Sex: F
Age: 42
Scanner: Avanto
Primary tumour origin: Ca Mammae
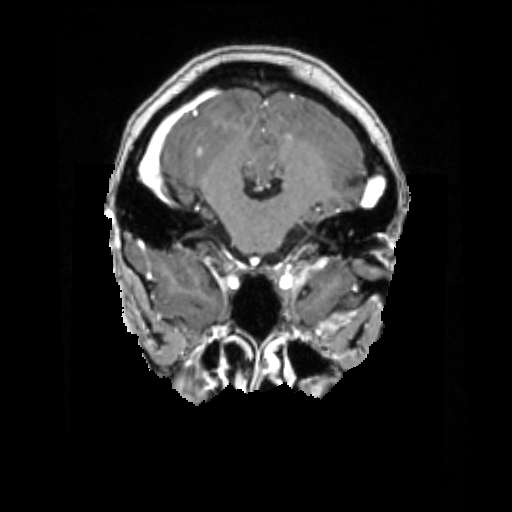
Segmented lesion volume (cc): 0.2542
Number of lesion components: 4